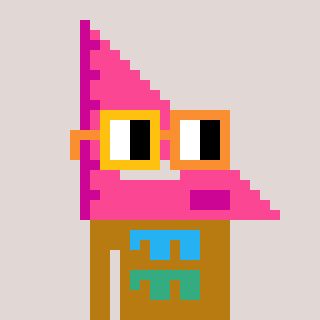
a pixel art character with square yellow and orange glasses, a squadron ruler-shaped head and a gold-colored body on a warm background